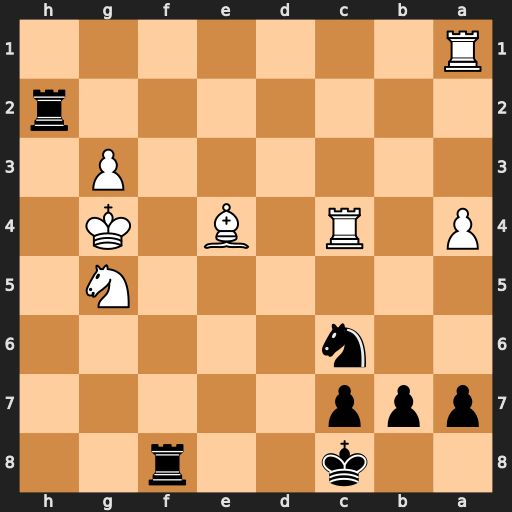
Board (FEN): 2k2r2/ppp5/2n5/6N1/P1R1B1K1/6P1/7r/R7
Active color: b
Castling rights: -
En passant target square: -
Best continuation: Ne5#